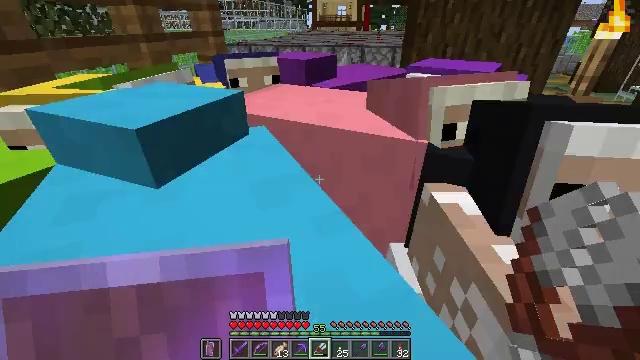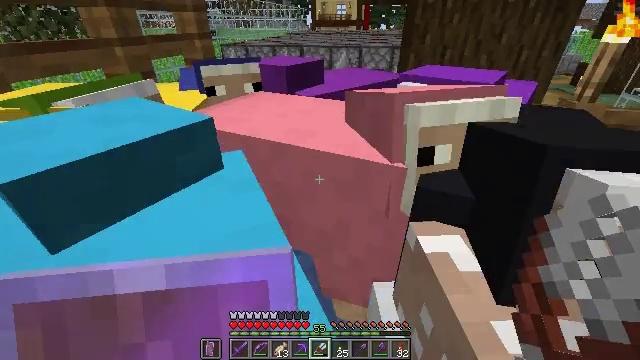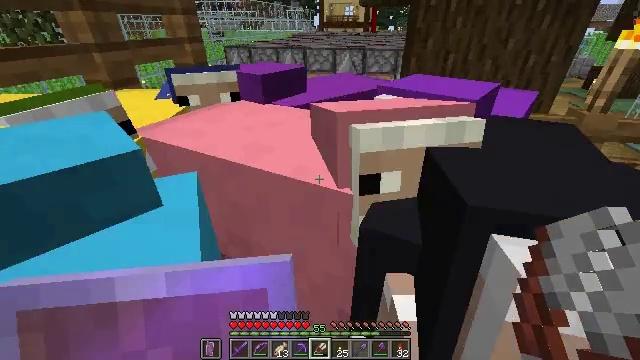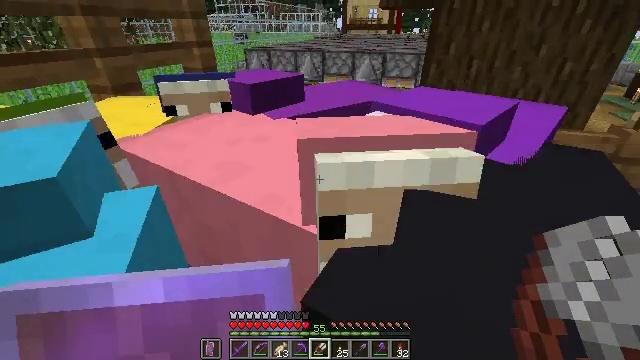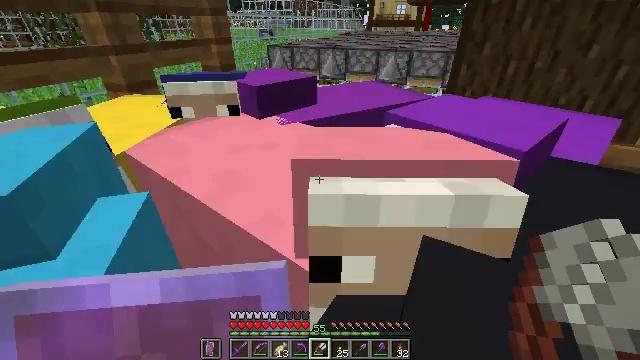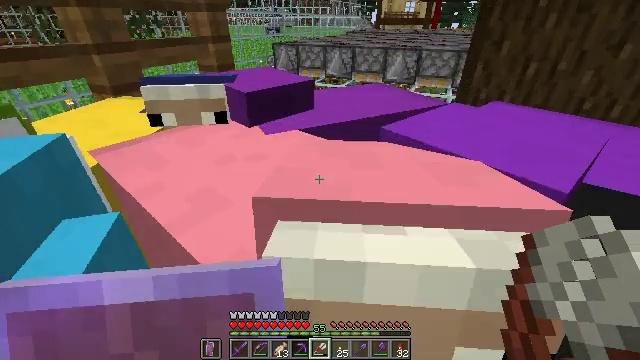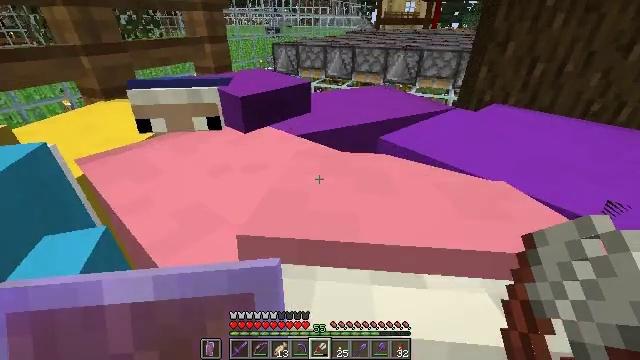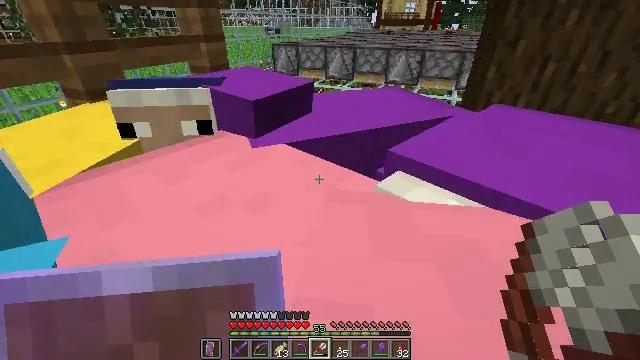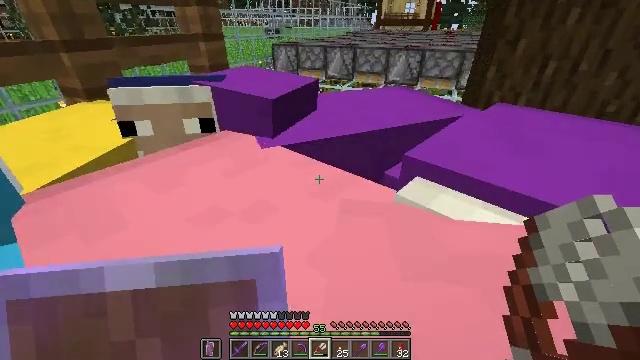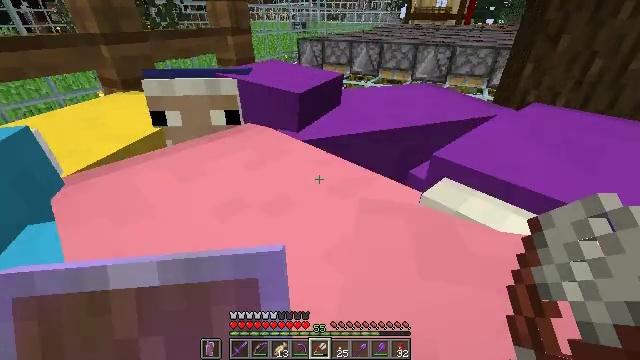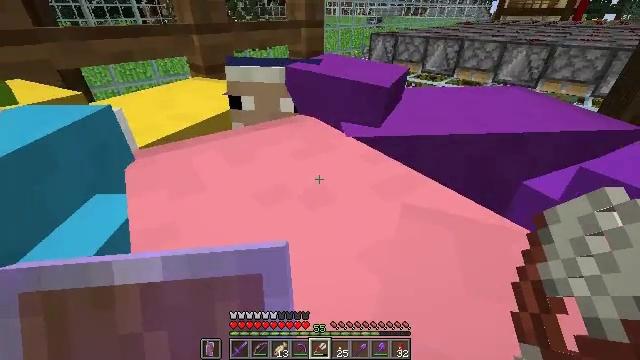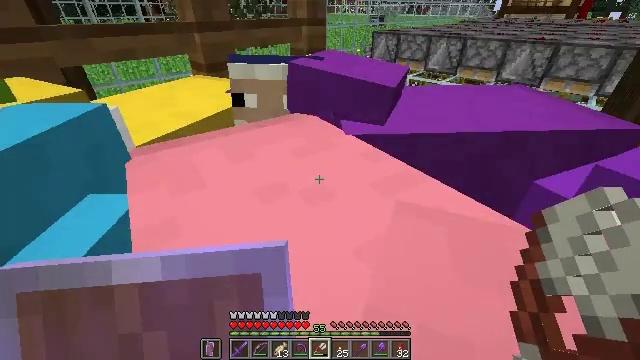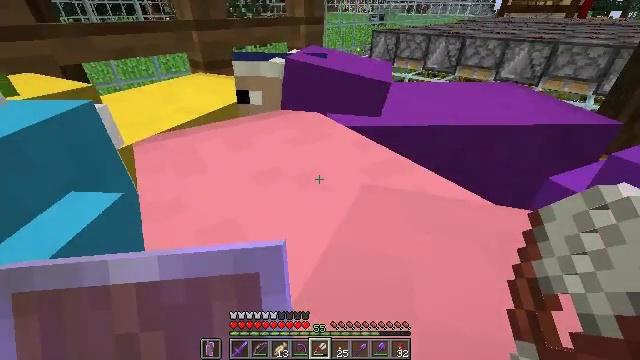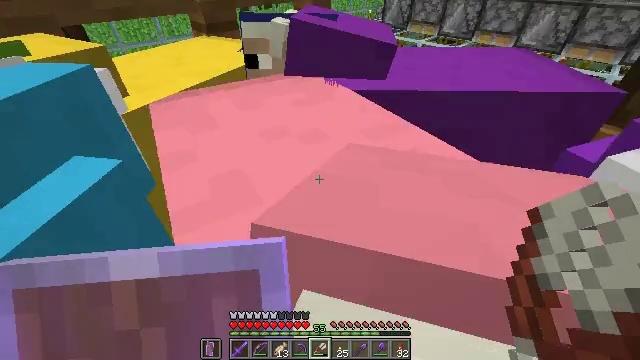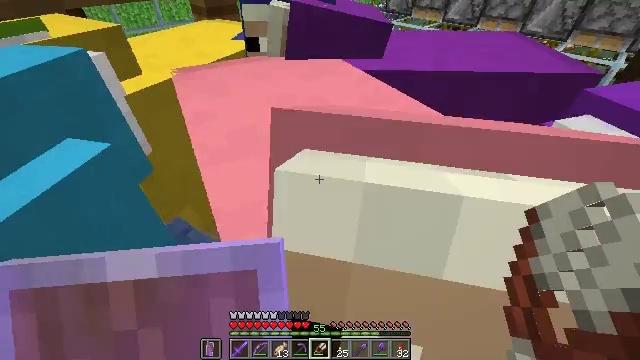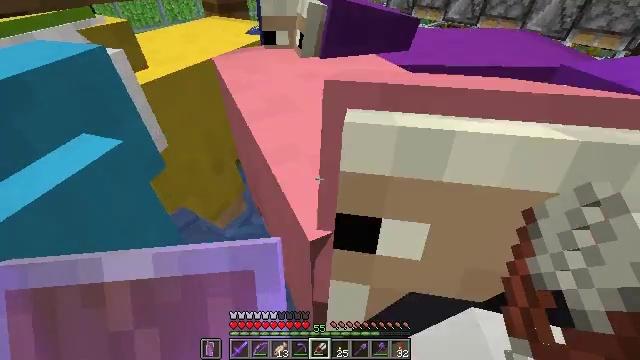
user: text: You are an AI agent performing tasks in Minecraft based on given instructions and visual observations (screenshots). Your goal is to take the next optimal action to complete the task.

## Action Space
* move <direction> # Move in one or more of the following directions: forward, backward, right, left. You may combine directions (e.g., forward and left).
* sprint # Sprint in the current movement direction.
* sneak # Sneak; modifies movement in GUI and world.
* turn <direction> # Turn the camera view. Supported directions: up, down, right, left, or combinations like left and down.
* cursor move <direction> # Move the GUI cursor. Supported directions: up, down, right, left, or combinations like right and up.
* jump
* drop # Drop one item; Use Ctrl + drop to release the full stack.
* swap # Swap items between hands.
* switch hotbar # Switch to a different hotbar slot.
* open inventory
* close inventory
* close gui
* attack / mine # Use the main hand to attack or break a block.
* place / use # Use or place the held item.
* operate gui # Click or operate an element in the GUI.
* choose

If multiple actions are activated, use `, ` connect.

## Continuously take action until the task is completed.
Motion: motion action
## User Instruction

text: craft item pink carpet
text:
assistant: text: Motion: move forward and move right
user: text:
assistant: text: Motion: move forward and move right, turn left
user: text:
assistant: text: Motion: move forward, turn left
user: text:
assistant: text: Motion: move forward, turn left
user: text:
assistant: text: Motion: move forward, turn left
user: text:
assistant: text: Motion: no_op
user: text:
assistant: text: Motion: no_op
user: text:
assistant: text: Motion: no_op
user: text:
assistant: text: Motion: turn left
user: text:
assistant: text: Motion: turn left
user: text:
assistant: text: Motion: no_op
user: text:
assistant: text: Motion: no_op
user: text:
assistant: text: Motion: turn left and down, use / place
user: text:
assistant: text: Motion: turn down, use / place
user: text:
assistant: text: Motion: use / place
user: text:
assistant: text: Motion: turn right
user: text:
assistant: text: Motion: no_op
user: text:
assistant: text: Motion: no_op
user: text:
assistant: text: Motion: no_op
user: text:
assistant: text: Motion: no_op
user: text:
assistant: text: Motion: no_op
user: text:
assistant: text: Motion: no_op
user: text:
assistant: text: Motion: no_op
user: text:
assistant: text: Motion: no_op
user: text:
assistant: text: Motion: turn right and up
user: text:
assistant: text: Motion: turn right and up
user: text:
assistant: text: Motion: turn right and up
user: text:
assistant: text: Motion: move forward, turn right and up
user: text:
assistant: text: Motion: move forward, turn right and up
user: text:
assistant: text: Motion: move forward, turn right